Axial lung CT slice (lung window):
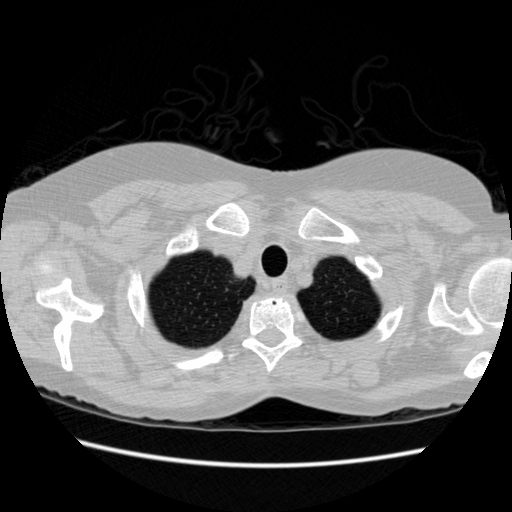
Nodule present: no